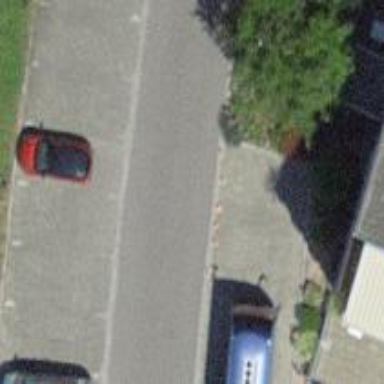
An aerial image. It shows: Street-side parking area with paving stones.